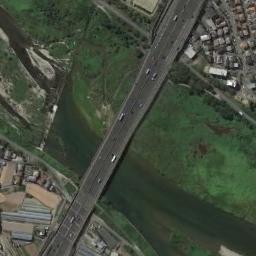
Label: bridge